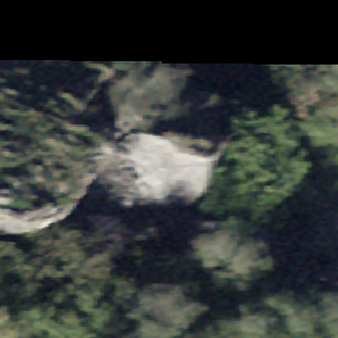
Label: bouldering_area